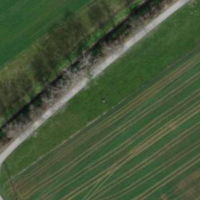
EUNIS habitat code: 24
Species observed at this site:
Phragmites australis